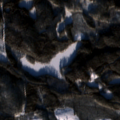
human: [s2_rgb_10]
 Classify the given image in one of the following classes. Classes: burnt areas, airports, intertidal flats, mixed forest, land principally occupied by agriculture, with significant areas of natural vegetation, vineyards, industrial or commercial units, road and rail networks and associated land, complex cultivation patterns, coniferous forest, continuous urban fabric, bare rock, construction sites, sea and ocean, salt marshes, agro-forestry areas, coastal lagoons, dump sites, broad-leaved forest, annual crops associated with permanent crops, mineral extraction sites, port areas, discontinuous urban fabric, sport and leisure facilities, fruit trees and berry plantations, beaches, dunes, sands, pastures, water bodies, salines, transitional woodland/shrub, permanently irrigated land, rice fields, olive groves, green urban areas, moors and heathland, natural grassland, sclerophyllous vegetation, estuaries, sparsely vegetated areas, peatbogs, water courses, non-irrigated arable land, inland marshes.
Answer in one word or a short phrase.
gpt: coniferous forest, mixed forest, transitional woodland/shrub